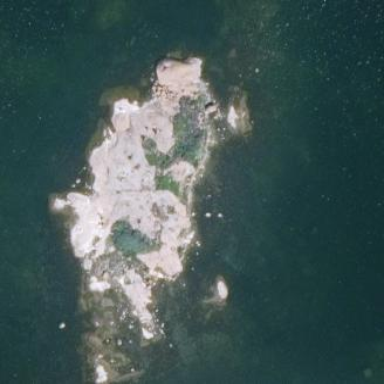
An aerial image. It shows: Islet along the coastline.